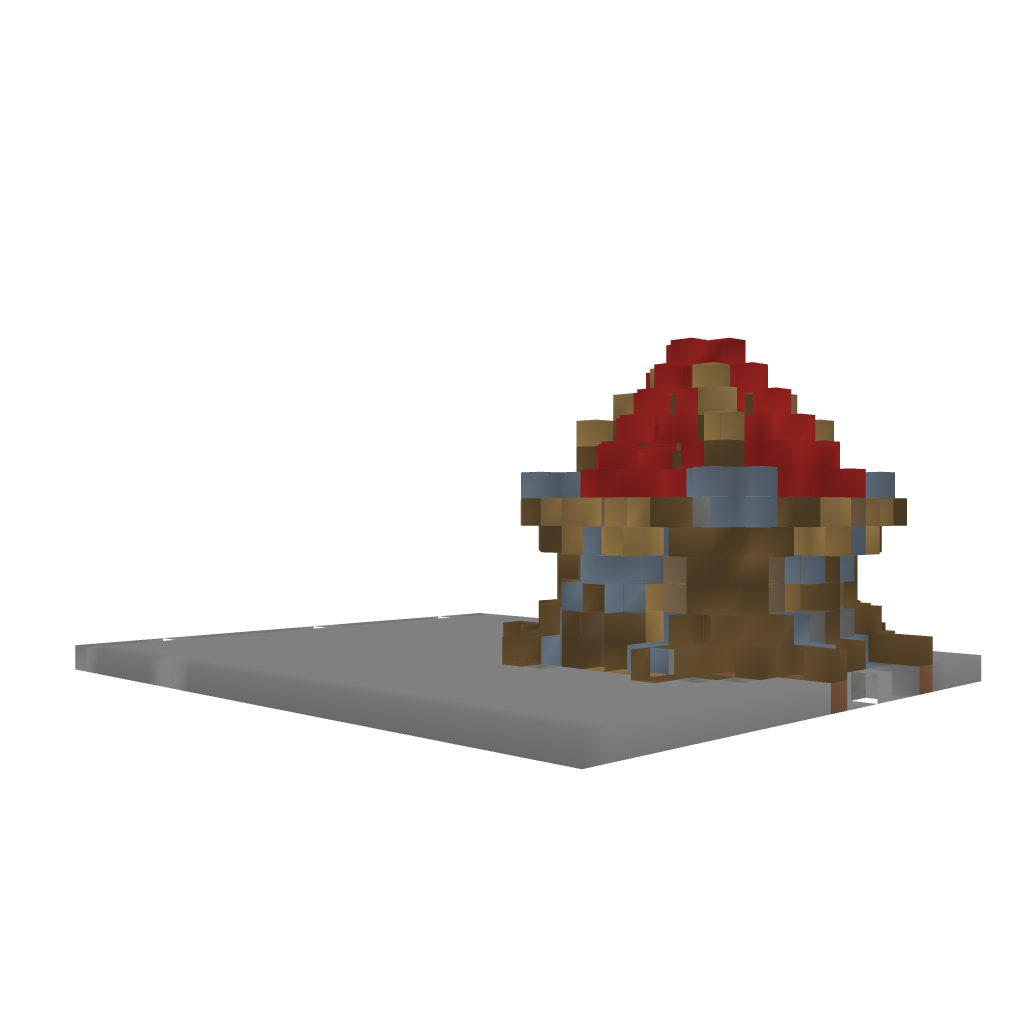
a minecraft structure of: Orc Hut My _Kingrazor_